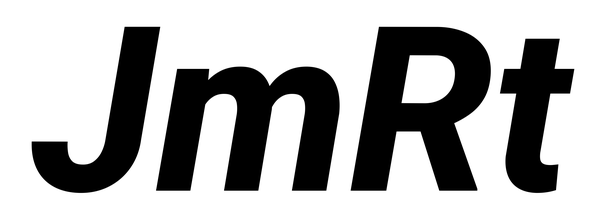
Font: Roboto-Italic_ExtraBold_Italic